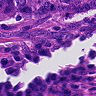
Metastatic tissue present: yes